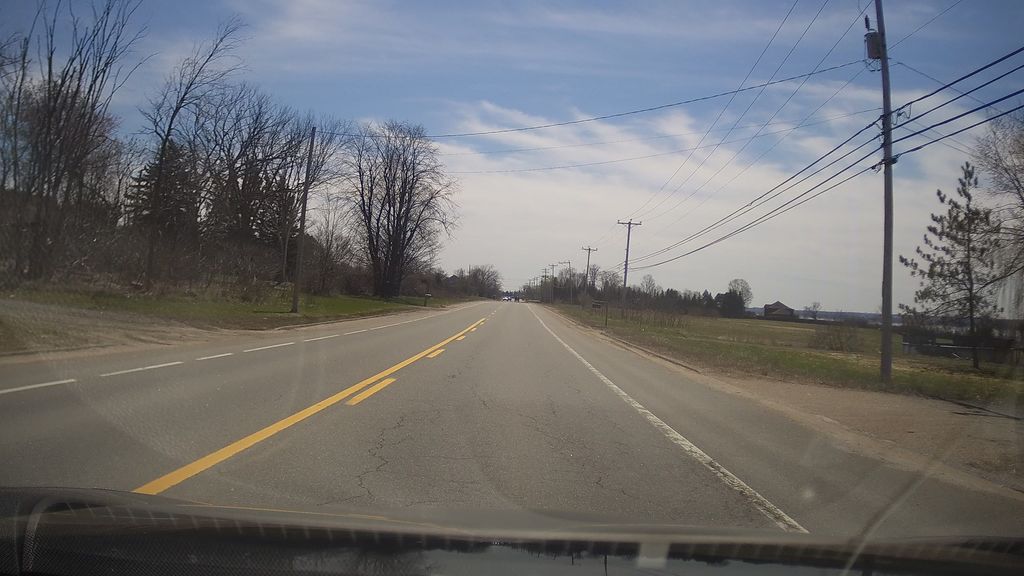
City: ottawa-gatineau